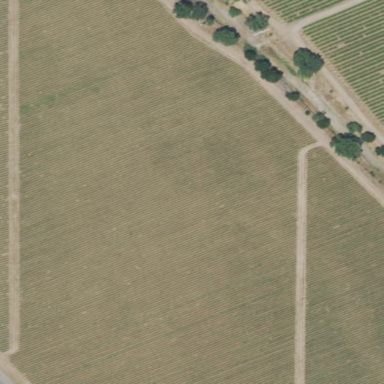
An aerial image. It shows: Vineyard with wine grapes as the main crop.